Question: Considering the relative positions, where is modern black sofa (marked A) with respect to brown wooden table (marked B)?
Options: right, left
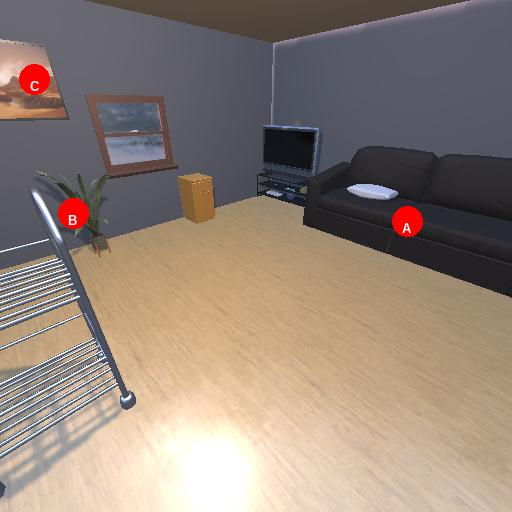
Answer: right